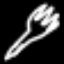
Label: fork